Interaction volume radius: 5 \u00c5
Interaction volume height: 20 \u00c5
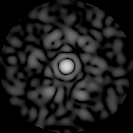
Disorder parameter: 0.803